Field crop: maize
Growth stage: 2
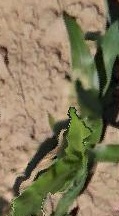
Species: maize